Interaction volume radius: 5 \u00c5
Interaction volume height: 35 \u00c5
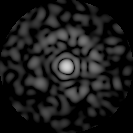
Disorder parameter: 0.8564